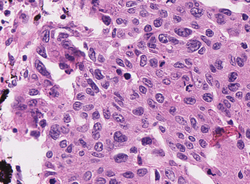
Tumor epithelial tissue: yes
Tumor-associated stroma tissue: no
Normal tissue: no